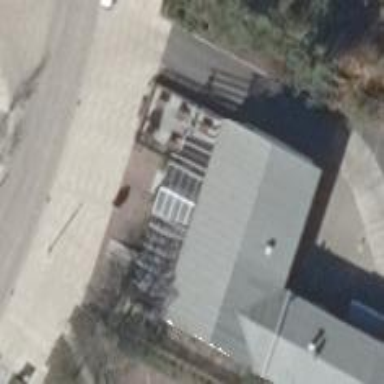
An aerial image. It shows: Restaurant.